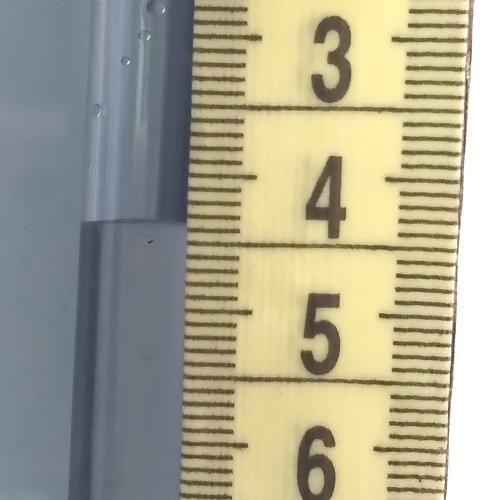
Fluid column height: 4.4 cm